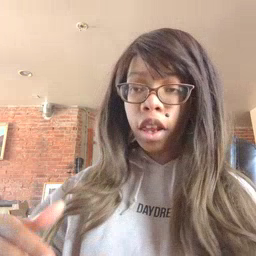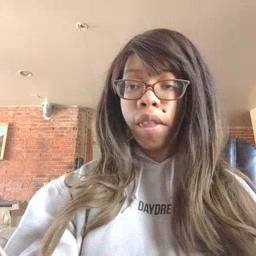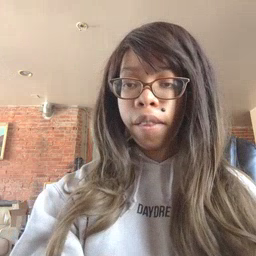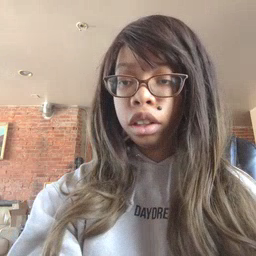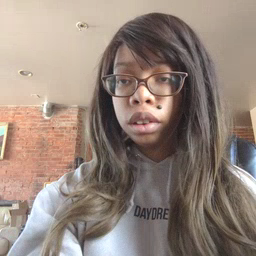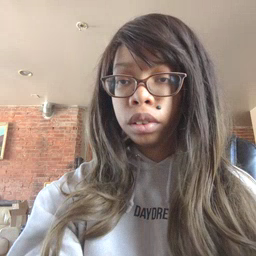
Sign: beside